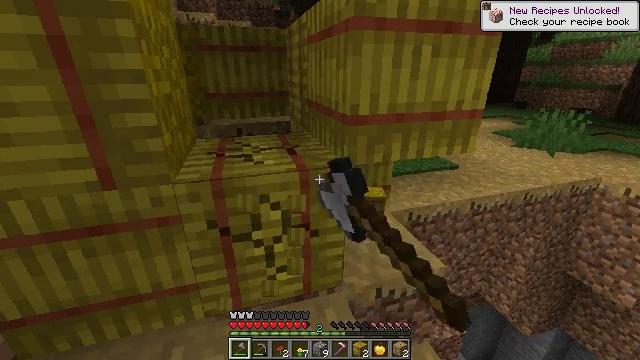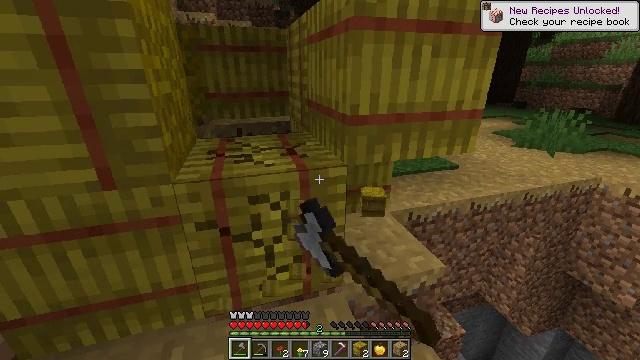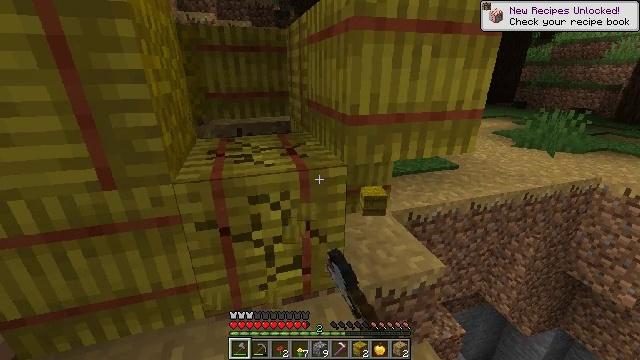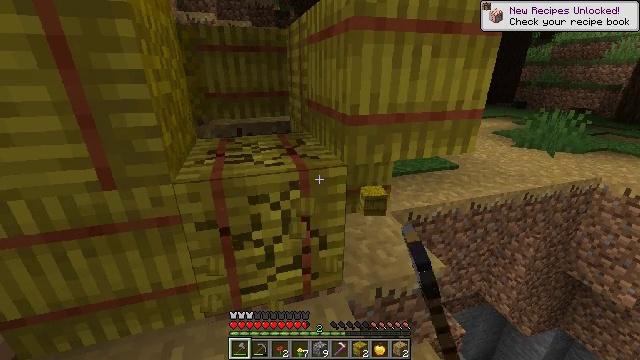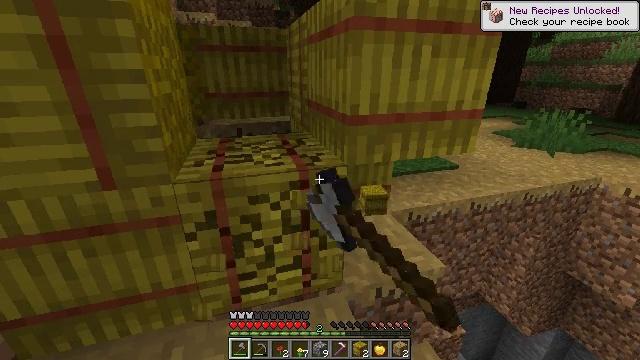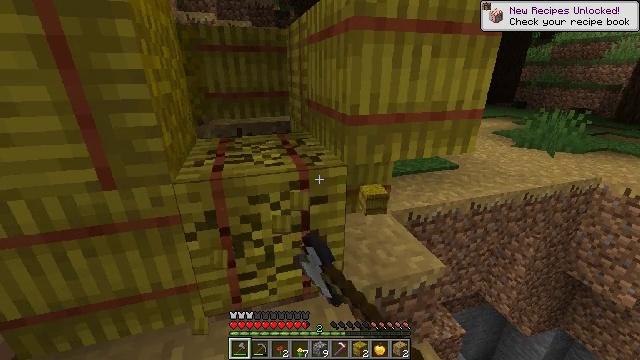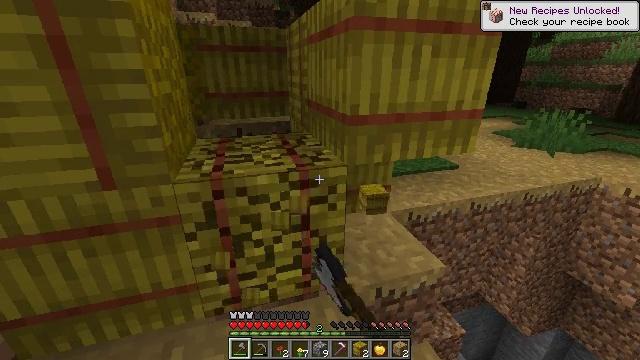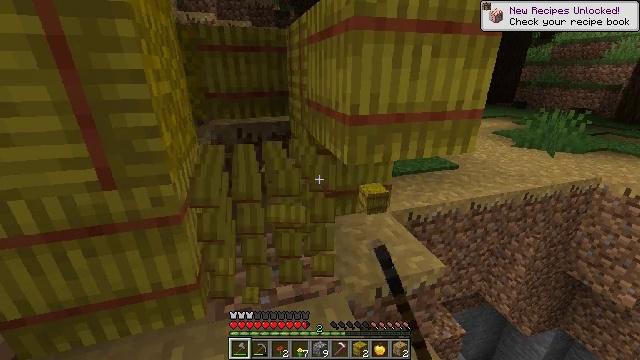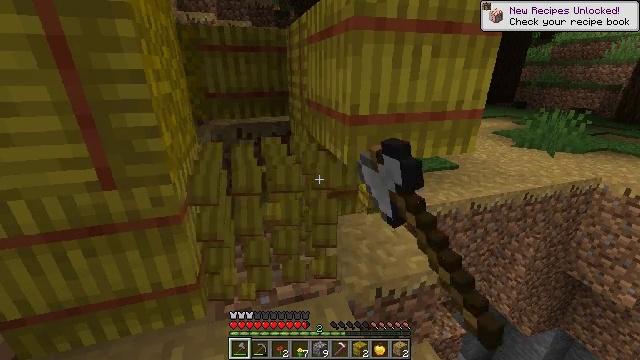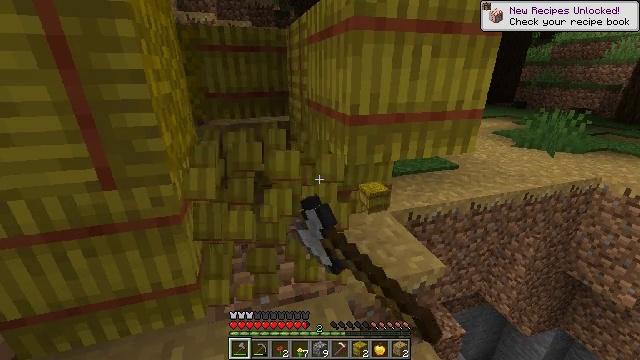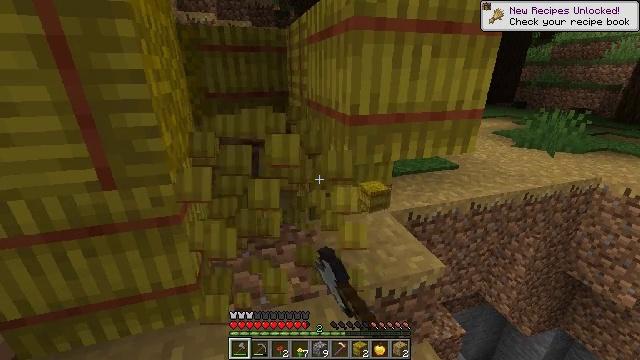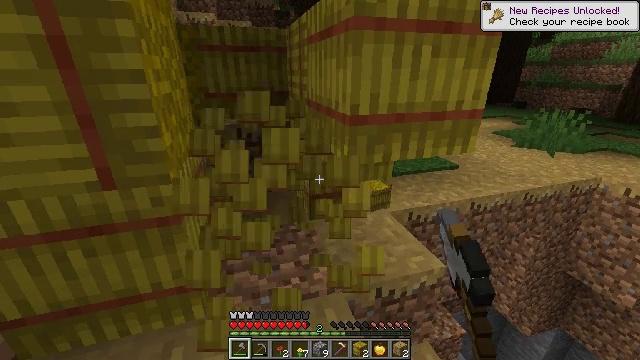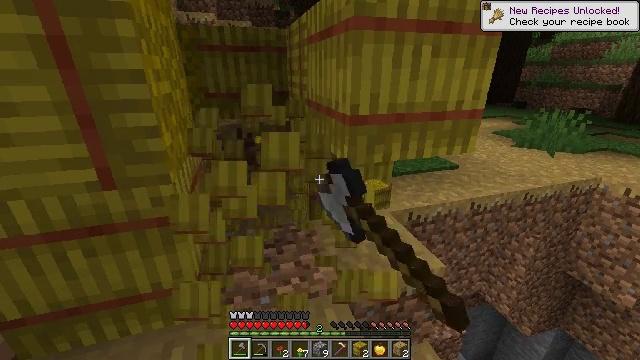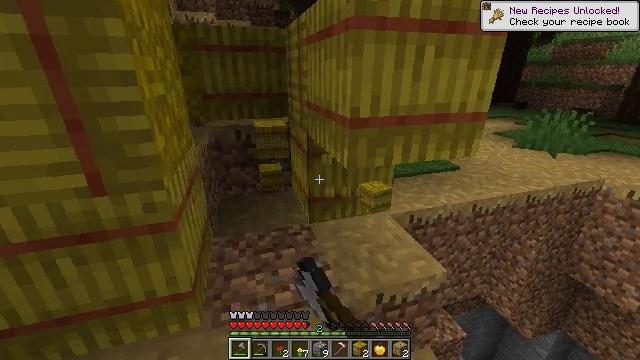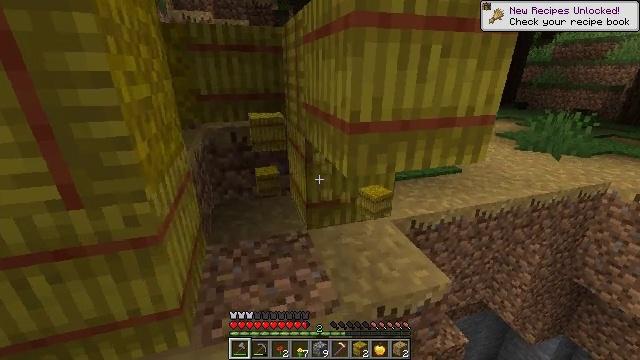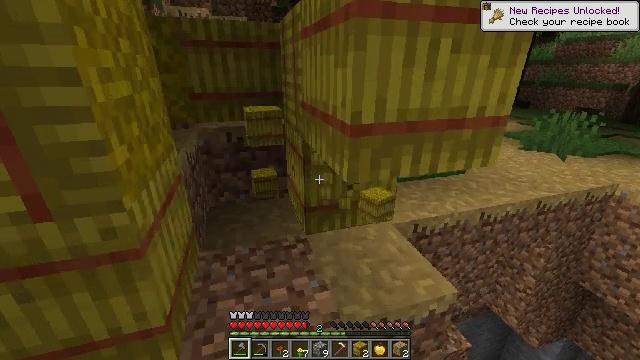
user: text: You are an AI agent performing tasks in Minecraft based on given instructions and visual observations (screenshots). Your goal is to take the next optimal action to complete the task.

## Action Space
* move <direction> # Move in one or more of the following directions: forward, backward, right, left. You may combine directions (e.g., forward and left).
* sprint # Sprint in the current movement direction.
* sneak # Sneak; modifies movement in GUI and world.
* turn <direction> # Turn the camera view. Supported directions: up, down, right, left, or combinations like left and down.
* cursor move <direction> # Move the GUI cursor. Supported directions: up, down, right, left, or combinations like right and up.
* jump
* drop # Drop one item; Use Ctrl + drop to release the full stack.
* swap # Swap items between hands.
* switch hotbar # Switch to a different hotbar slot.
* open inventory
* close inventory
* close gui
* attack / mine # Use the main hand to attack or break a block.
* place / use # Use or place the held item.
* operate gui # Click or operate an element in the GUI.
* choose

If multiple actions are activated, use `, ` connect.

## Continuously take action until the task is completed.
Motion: motion action
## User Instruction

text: Mine a hay block from the field.
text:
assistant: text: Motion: attack / mine
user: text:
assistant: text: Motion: attack / mine
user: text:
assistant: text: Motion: attack / mine
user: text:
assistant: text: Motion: attack / mine
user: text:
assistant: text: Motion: attack / mine
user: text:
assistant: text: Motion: attack / mine
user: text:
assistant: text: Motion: attack / mine
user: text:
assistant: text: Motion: attack / mine
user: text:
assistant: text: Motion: attack / mine
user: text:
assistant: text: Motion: attack / mine
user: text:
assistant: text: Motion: attack / mine
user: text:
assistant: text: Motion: attack / mine
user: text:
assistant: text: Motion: move forward, attack / mine
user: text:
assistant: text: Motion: move forward, attack / mine
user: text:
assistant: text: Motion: move forward, attack / mine
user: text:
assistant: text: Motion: turn right and up, attack / mine
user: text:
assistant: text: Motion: turn right and up, attack / mine
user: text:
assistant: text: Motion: attack / mine
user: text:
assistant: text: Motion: attack / mine
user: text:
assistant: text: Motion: attack / mine
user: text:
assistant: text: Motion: attack / mine
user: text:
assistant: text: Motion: attack / mine
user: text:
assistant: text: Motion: attack / mine
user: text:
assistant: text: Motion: attack / mine
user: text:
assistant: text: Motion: attack / mine
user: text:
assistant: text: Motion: attack / mine
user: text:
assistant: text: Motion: attack / mine
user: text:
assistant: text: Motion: attack / mine
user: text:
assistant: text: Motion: attack / mine
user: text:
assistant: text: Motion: attack / mine